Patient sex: M
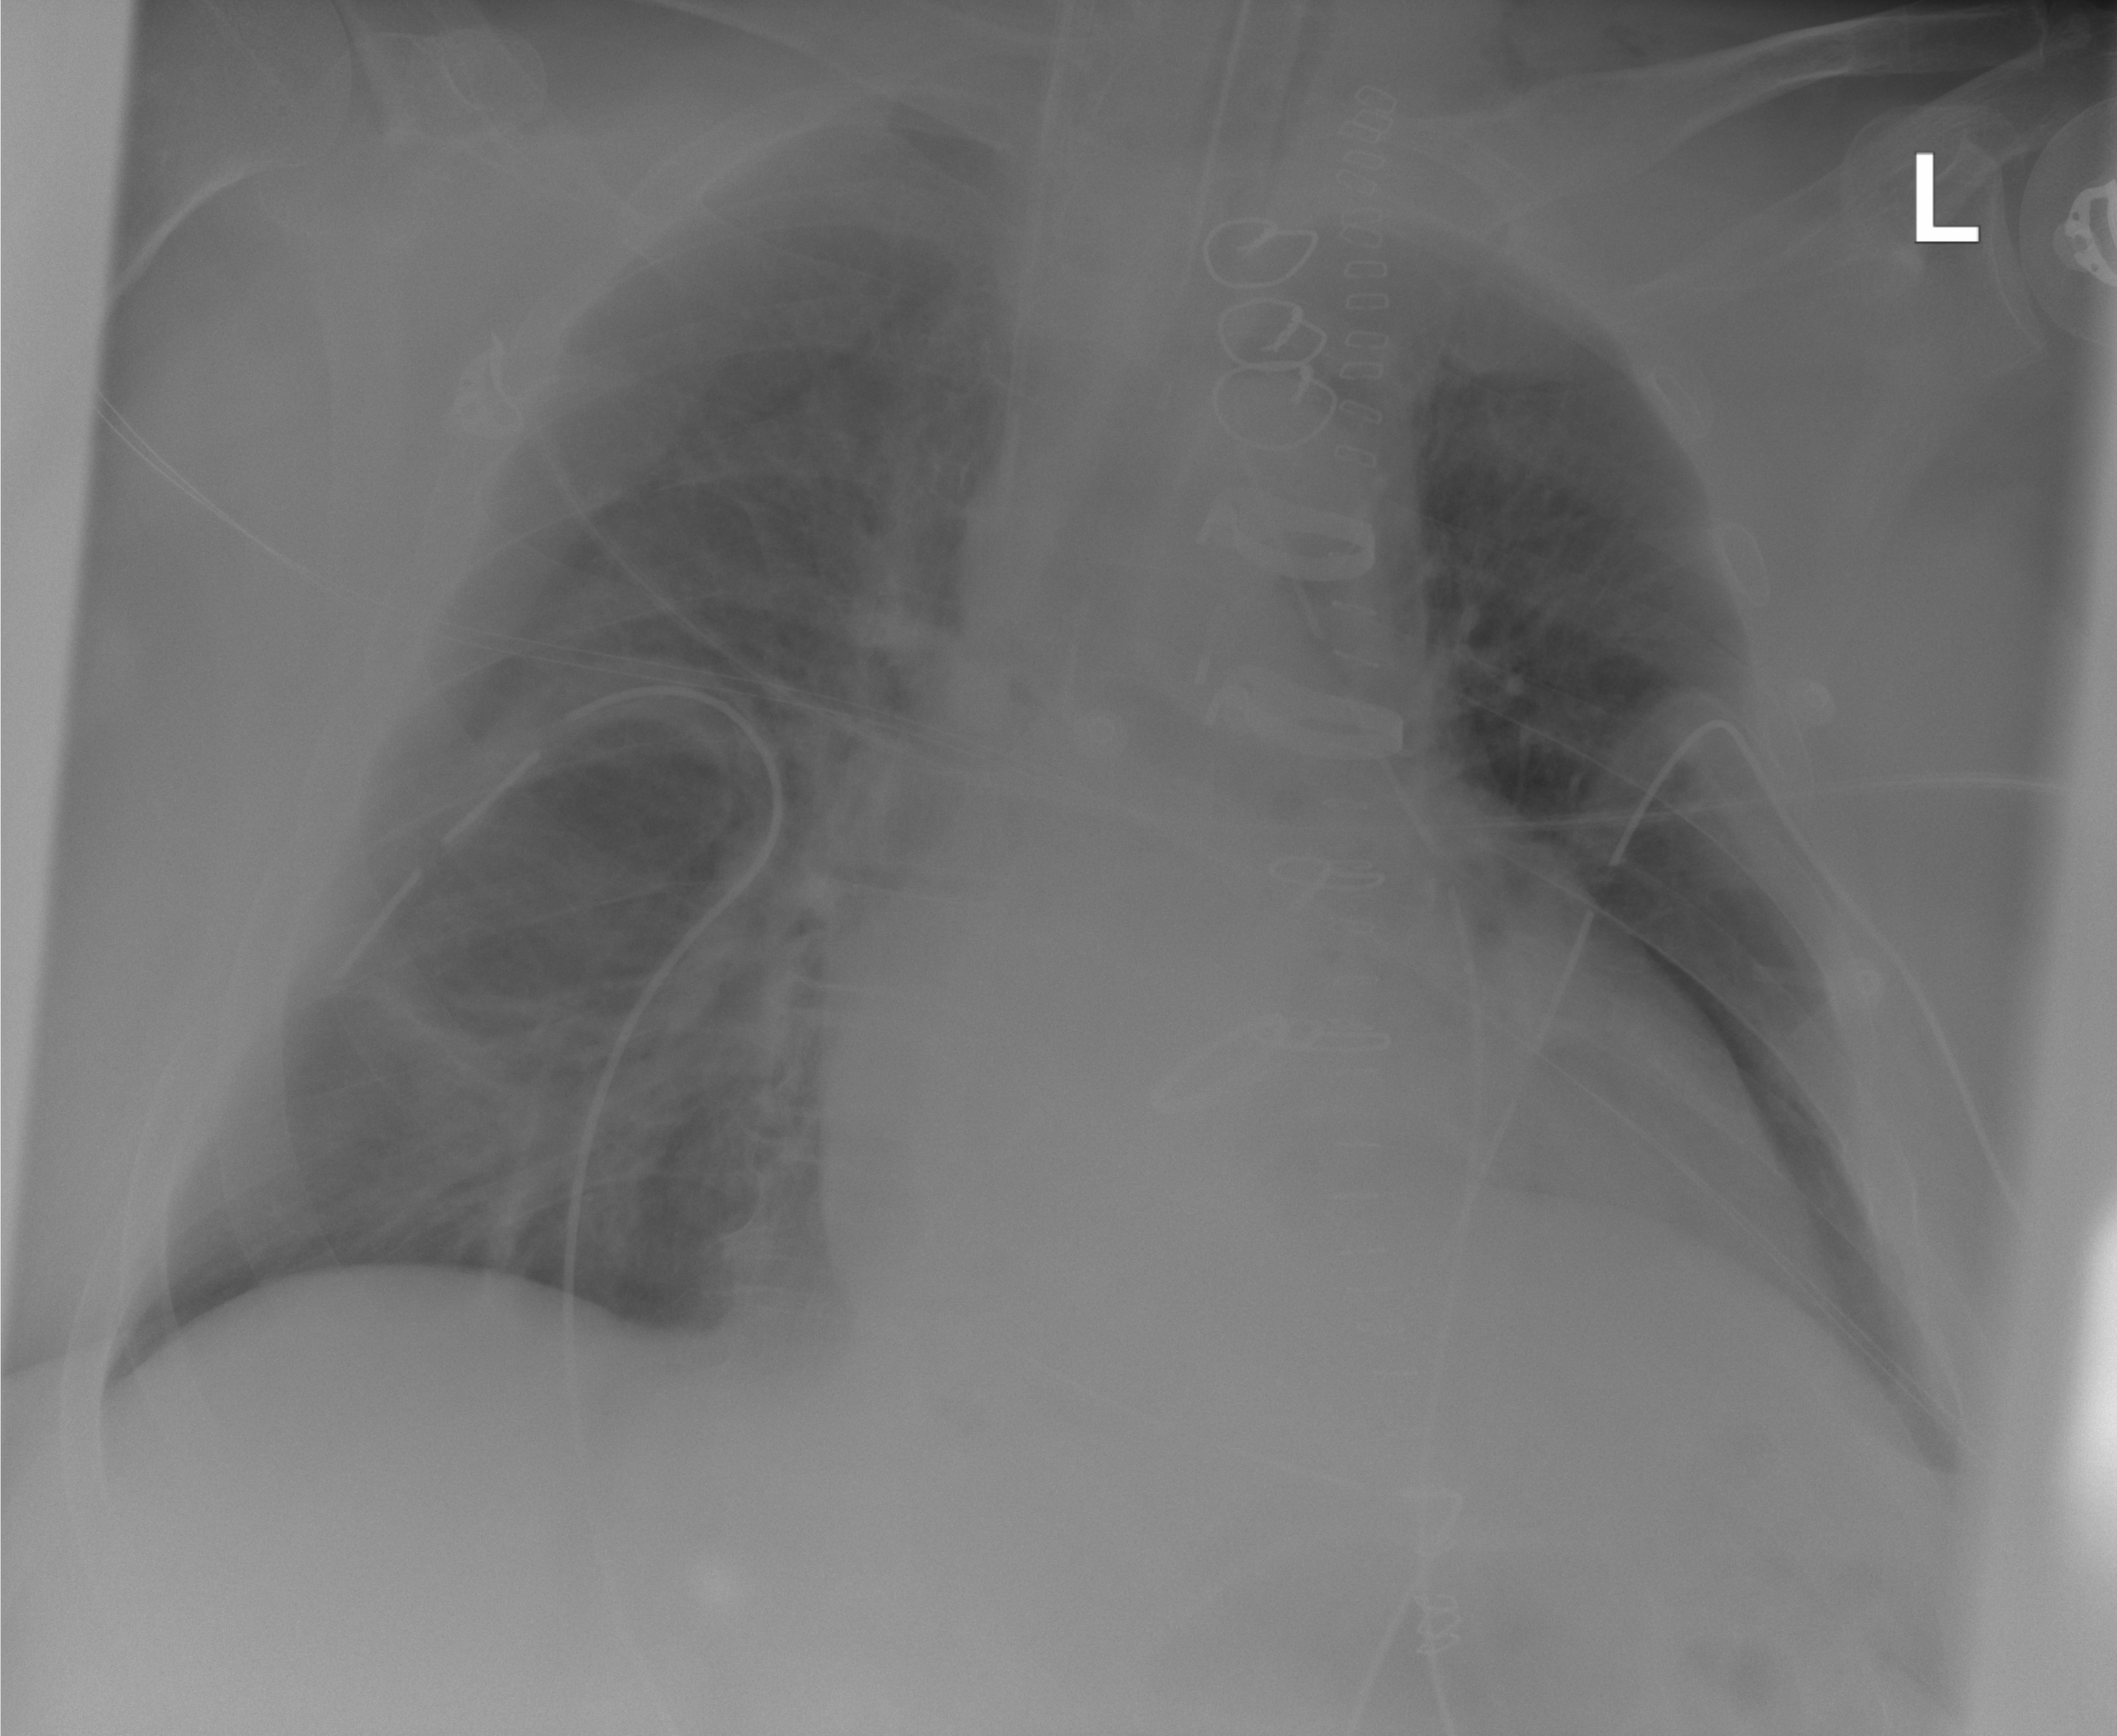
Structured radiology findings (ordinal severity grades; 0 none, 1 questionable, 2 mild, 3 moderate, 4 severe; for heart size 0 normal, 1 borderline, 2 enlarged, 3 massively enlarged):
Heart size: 2
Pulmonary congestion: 2
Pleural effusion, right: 0
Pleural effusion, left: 1
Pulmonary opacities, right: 0
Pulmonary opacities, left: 0
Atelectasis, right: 0
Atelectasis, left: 0